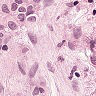
Metastatic tissue present: yes